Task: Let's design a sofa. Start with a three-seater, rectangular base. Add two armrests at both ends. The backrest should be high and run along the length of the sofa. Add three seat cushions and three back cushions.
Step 351:
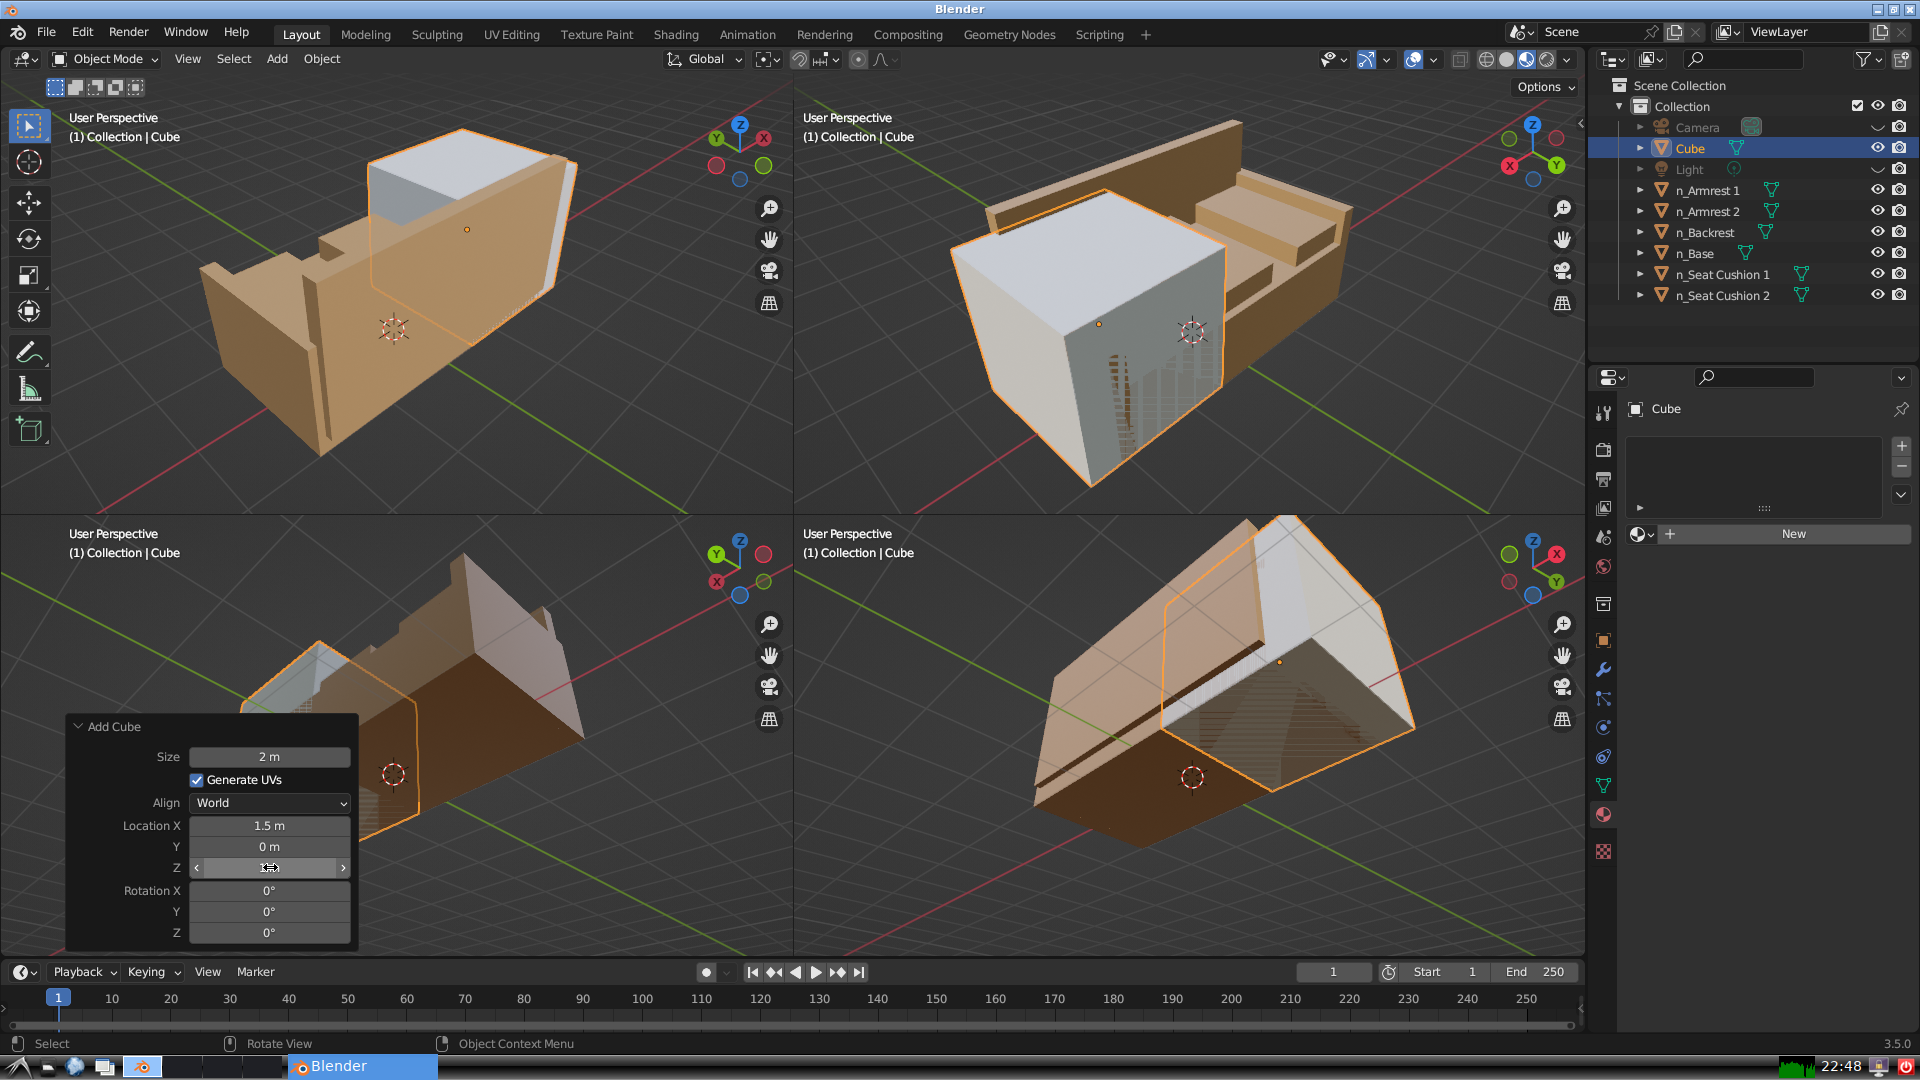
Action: {"mouse_move": [960, 540]}